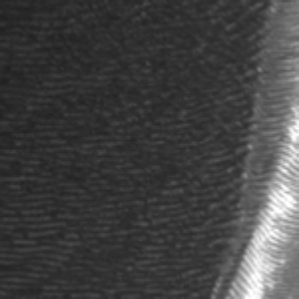
Label: frost